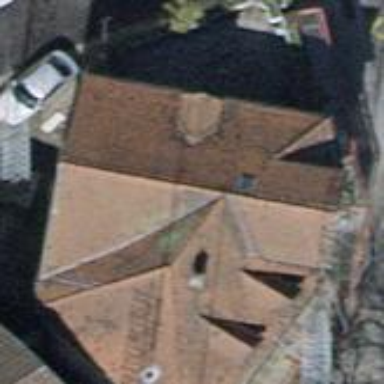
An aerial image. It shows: Flat roofed building.